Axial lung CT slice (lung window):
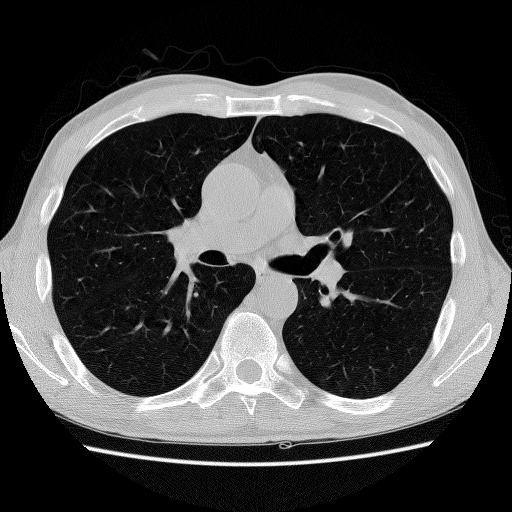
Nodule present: no